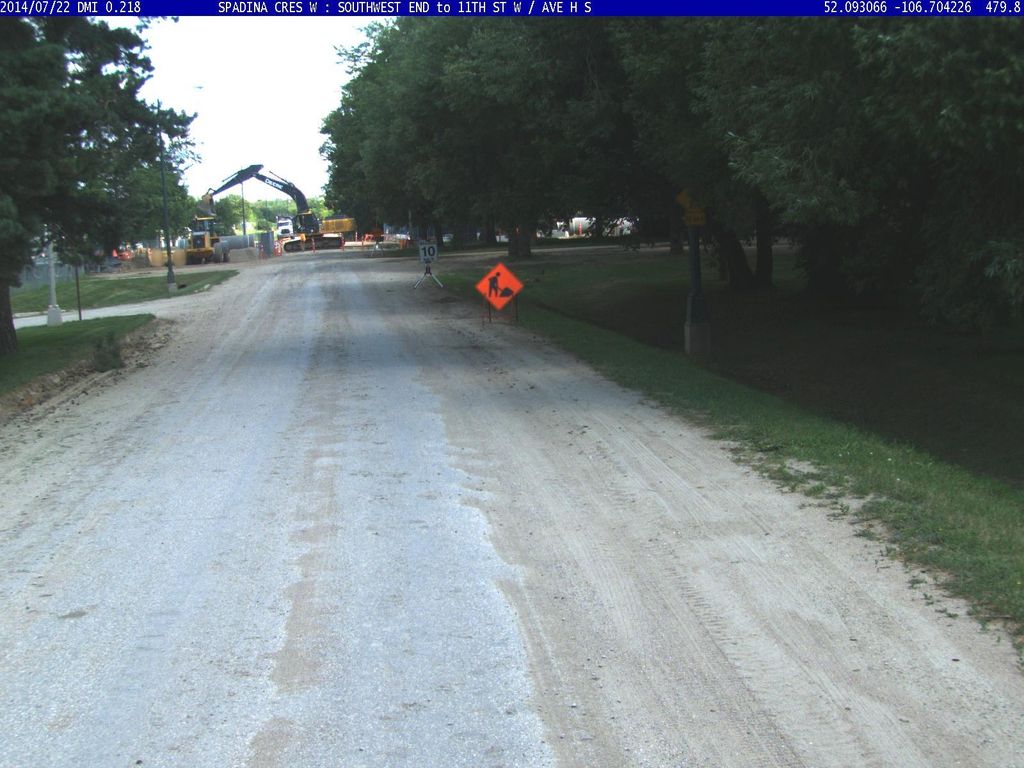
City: saskatoon